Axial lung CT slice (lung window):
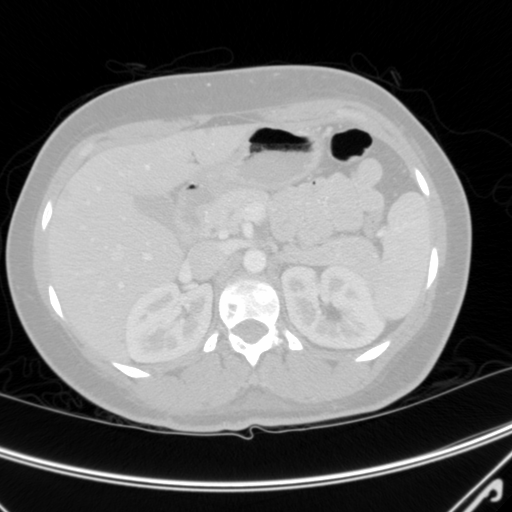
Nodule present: no